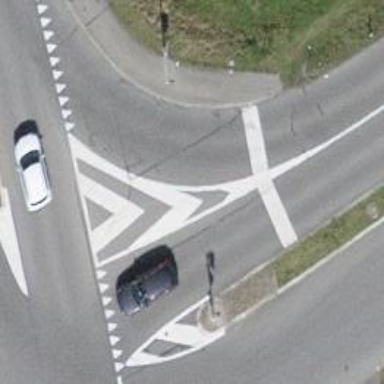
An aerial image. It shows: Secondary link road with asphalt surface.